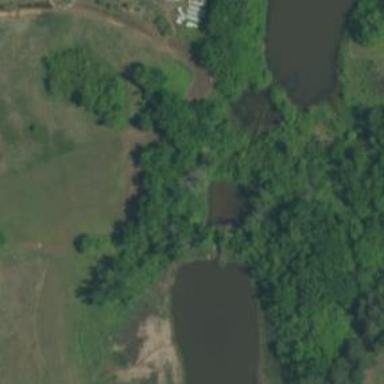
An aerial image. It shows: Disc golf basket.